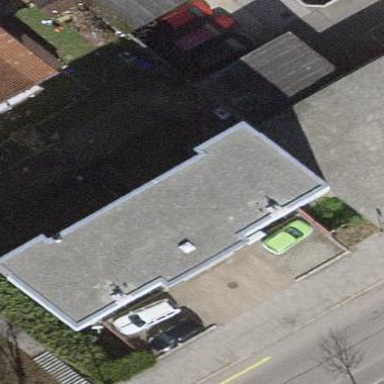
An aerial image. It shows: Flat-roofed apartment building.